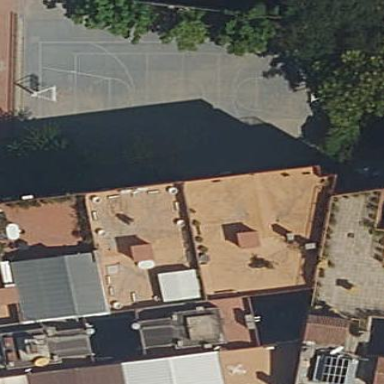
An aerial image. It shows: Basketball court on pitch.